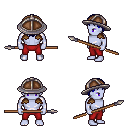
a pixel art fantasy rpg character, male body template, dark elf, purple skin, leather shoulder armor, red pants, blue plain hairstyle, chain helm, spear, four views (front, back, left, right), 2x2 character sprite sheet, small pixel art, hard edges, no anti-aliasing